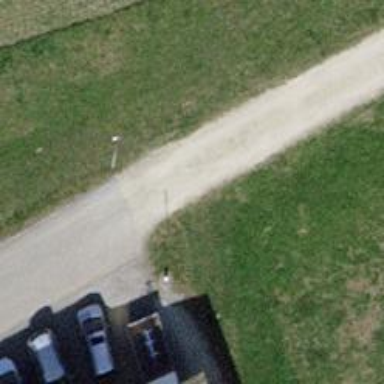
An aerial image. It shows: Residential road.